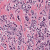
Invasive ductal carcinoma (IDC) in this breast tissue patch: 1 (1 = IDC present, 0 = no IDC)